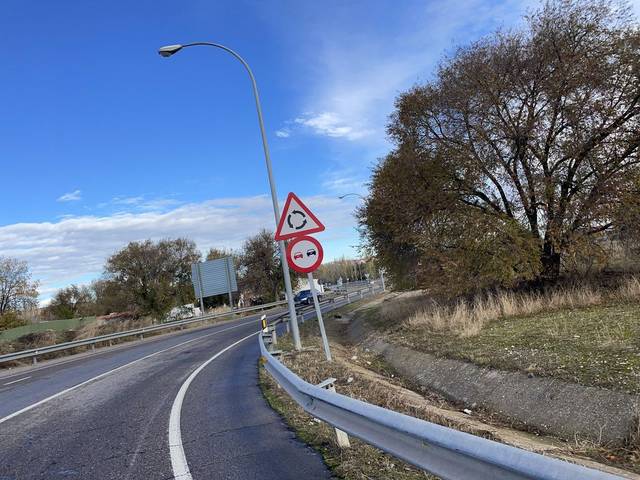
Region: Spain
Coordinates: 40.347, -3.756